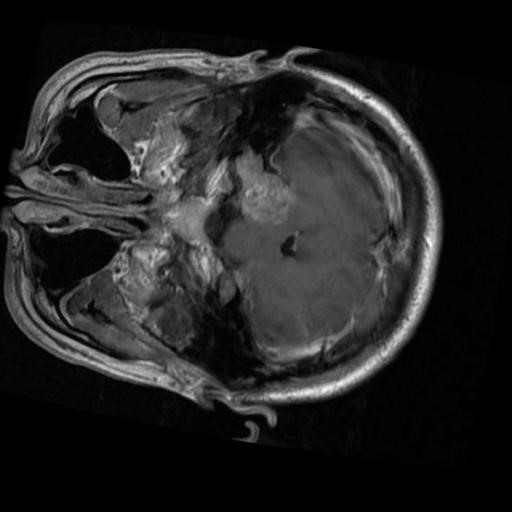
Label: brain_menin